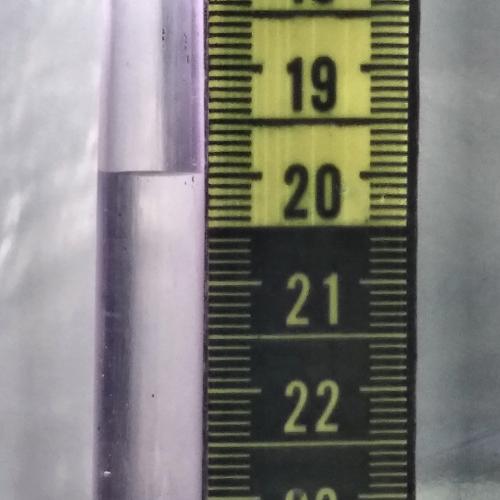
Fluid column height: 20.0 cm